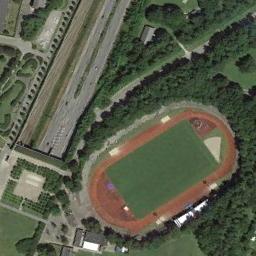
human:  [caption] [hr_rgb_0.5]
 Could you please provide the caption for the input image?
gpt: Track and field are built on the lawn and surrounded by forests and roads .

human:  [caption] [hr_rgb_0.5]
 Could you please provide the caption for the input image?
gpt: There is a small track in the upper left corner .

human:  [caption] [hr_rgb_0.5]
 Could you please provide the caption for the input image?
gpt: There are many trees near the ground track field .

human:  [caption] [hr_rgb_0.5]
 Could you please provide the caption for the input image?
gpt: The ground track field is surrounded by a grove of trees and some freeways are next to the ground track field .

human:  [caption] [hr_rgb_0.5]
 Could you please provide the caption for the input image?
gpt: There are many trees around the ground track field with a red track .